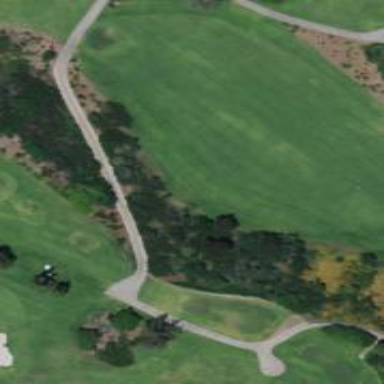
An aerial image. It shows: Service road designated as golf cart path.